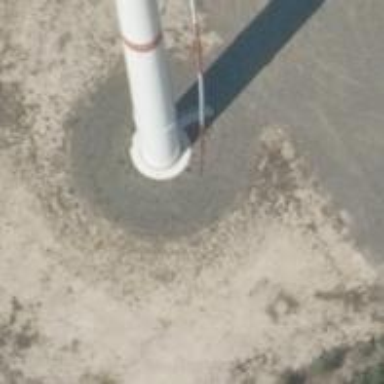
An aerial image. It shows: Wind generator with horizontal axis. The wind turbine is from Vestas.